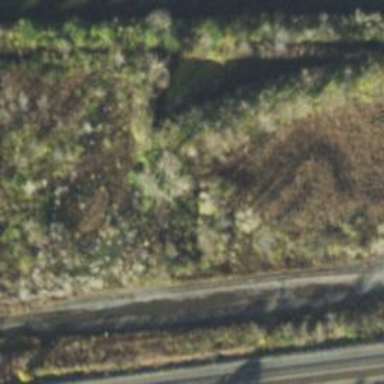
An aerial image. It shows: Abandoned railway.